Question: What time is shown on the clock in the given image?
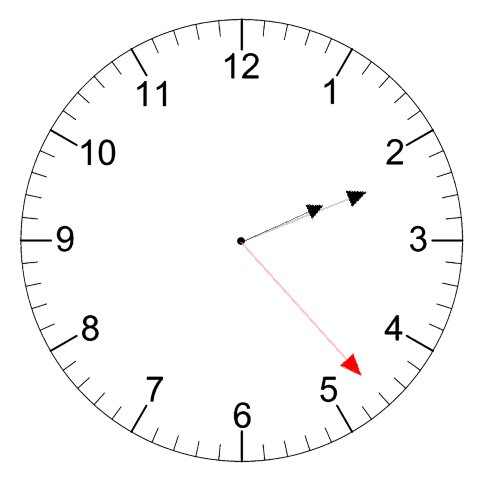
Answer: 02:11:23